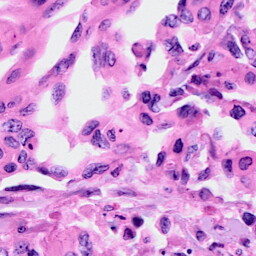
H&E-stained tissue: Cervix